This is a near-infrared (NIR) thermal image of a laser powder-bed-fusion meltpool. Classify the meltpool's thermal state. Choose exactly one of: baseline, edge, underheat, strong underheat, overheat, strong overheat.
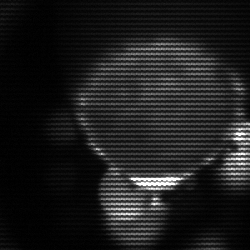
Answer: edge